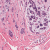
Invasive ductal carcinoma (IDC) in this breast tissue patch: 0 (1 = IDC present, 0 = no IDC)